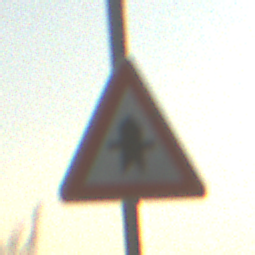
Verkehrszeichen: Vorfahrt
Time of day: SunriseSunset
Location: Outdoor (Nature)
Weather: PartlyCloudy
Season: NotSpecified
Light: Natural